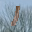
Label: 1